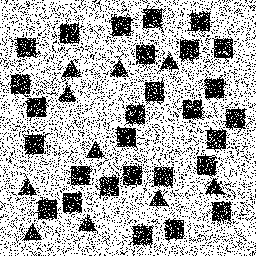
Squares: 28
Triangles: 10
Stars: 0
Total shapes: 38